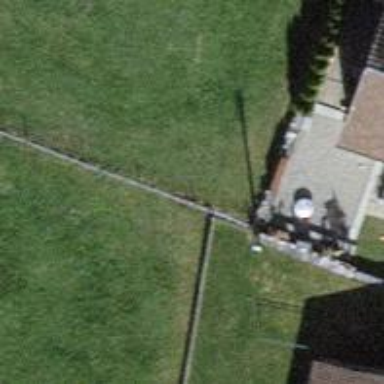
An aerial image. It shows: Fence.